Aerial crown-view tile of a tropical tree (Barro Colorado Island, Panama), acquired 20240611:
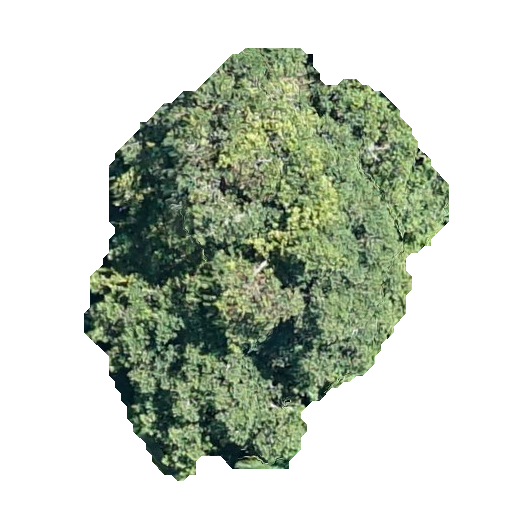
Species: Calophyllum longifolium
GBIF accepted scientific name: Calophyllum longifolium
Crown area: 164.796 m²